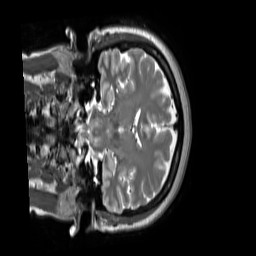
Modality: T2w
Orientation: coronal
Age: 43
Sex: female
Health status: ill
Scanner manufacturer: siemens
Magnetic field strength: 3 T
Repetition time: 2.8 s
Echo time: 0.326 s